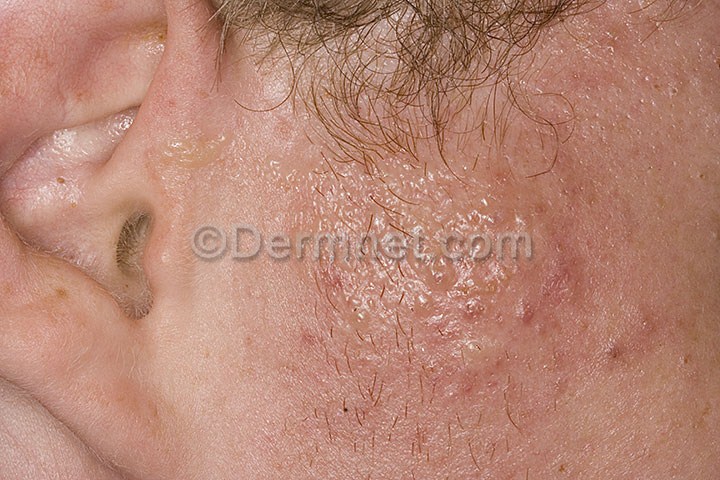
Disease: Warts Molluscum and other Viral Infections